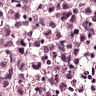
Metastatic tissue present: yes